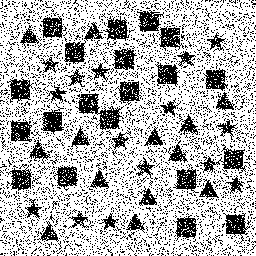
Squares: 20
Triangles: 13
Stars: 15
Total shapes: 48